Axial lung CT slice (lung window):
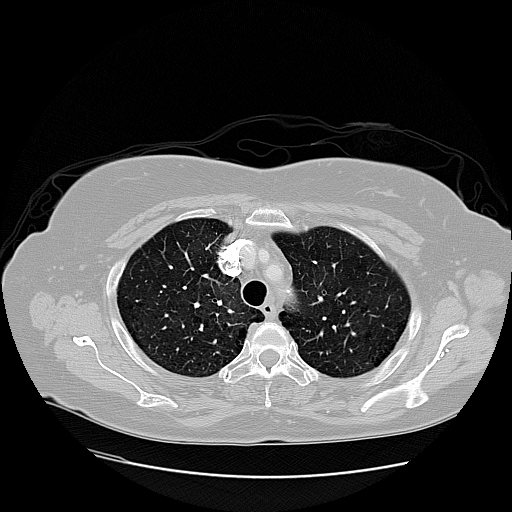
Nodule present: no